Question: I want to replicate this figure in R, not the table that is just the data range and function information. The problem is with some of these functions, doing all of them in R. For example the inverse hyperbolic sine, ...?! Thank you
'''
eq <- function(x) {arcsinh(x)}
tmp <- data.frame(x=1:50, y=eq(1:50))
p <- qplot(x, y, data=tmp, xlab="X-axis", ylab="Y-axis")
c <- stat_function(fun=eq)
print(p + c)
'''

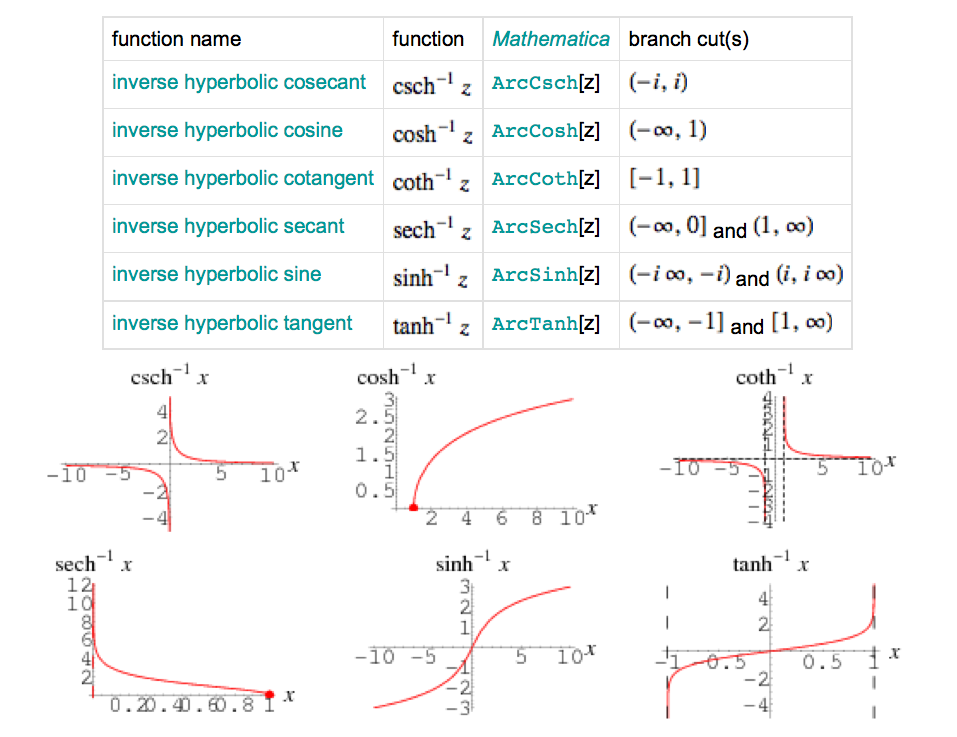
Answer: Some of these are in base.
'''
cosh(x)
sinh(x)
tanh(x)
acosh(x)
asinh(x)
atanh(x)
'''
But this leaves out acsch(x), asech(x) and acoth(x). You can create these using log.
For example acsch(x) is equivalent to ln((1/x)+(sqrt(1+x^2)/abs(x))) , i.e
'plot(log(1/((-100:100)/100)+sqrt(1+(((-100:100)/100))^2)/abs((-100:100)/100)))'
The other two can be found here <URL>